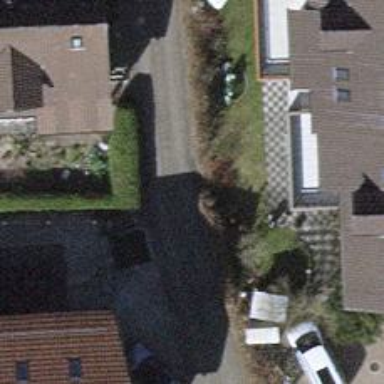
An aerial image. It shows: Hedge acting as barrier.